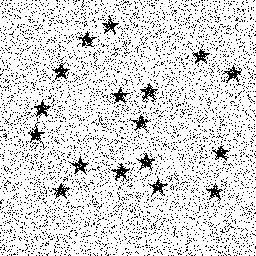
Squares: 0
Triangles: 0
Stars: 17
Total shapes: 17